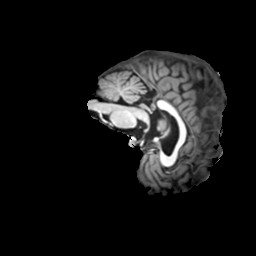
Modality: T1w
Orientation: sagittal
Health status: ill
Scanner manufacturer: siemens
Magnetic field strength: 3 T
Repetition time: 2 s
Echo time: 0.00303 s